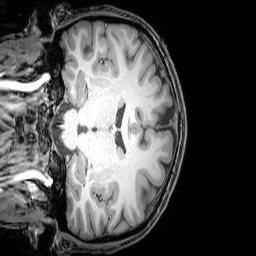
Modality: T1w
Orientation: coronal
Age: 22
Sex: male
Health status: healthy
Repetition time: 0.081 s
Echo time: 0.037 s